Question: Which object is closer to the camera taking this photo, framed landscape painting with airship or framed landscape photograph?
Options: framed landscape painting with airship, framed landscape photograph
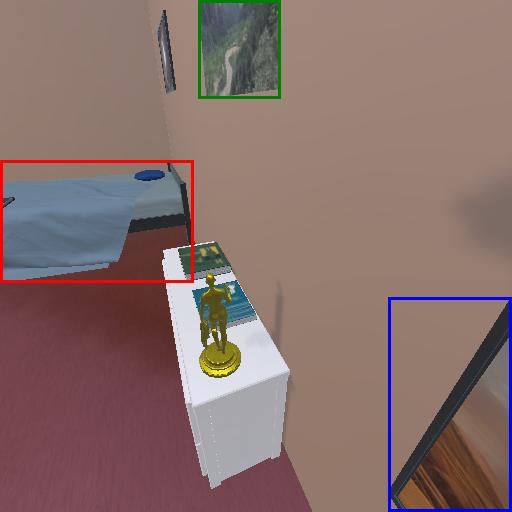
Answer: framed landscape painting with airship